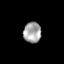
Tissue: skin
Cell type: Epithelial cells
Senescence score: 0.2838
Nuclear area (px): 358
Mean DAPI intensity: 164.453